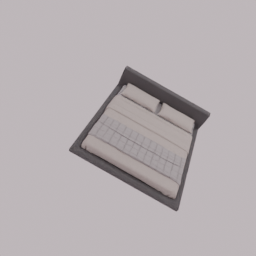
Label: furniture